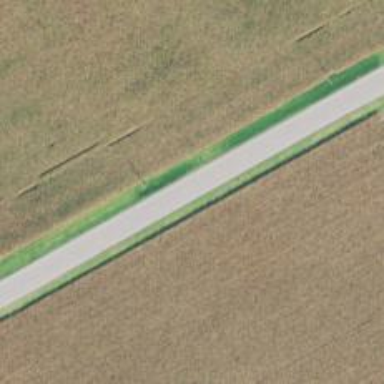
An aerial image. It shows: Asphalt road classified as primary highway.